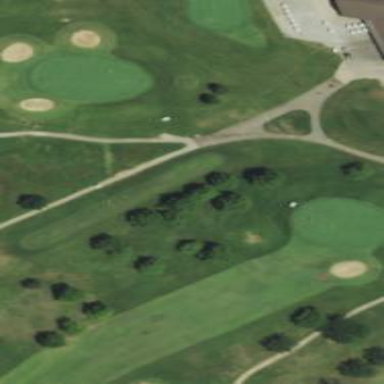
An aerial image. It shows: Golf tee on grassy land.